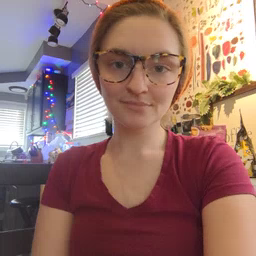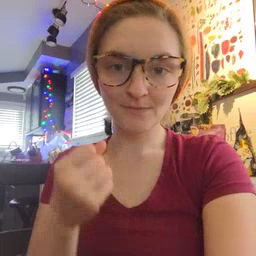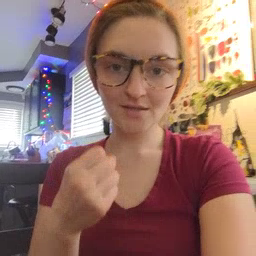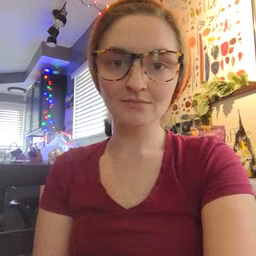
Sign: milk